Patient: sex F, age 60
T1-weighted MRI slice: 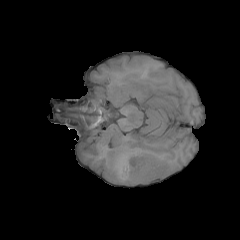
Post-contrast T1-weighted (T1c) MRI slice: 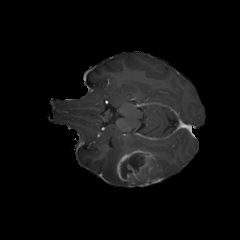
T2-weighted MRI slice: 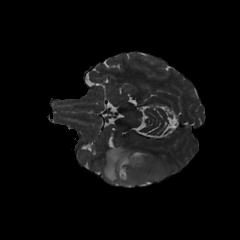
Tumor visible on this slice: yes
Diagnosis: Glioblastoma, IDH-wildtype
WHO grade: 4